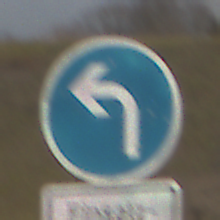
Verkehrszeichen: VorgeschriebeneFahrtrichtungLinks
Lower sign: BesondereFahrzeugeUndTransportgueter3
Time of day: MorningAfternoon
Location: Outdoor (Nature)
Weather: PartlyCloudy
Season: NotSpecified
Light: Natural